Field crop: maize
Growth stage: 2
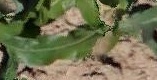
Species: maize